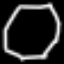
Label: octagon